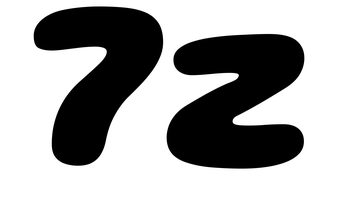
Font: Gluten_ExtraBold